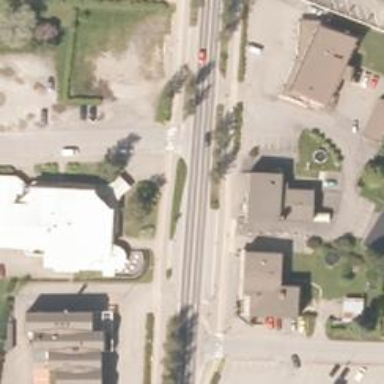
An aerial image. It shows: Crossing road.